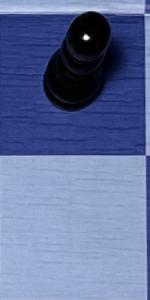
Label: Empty